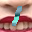
Label: 1